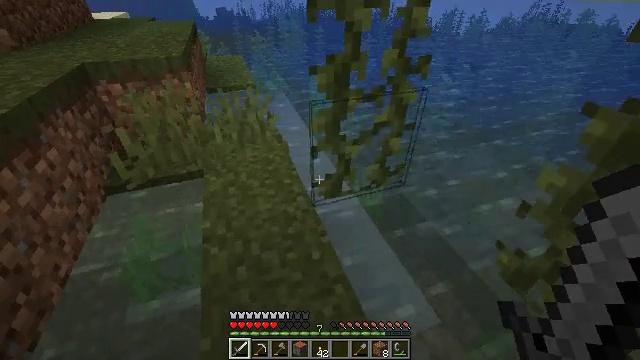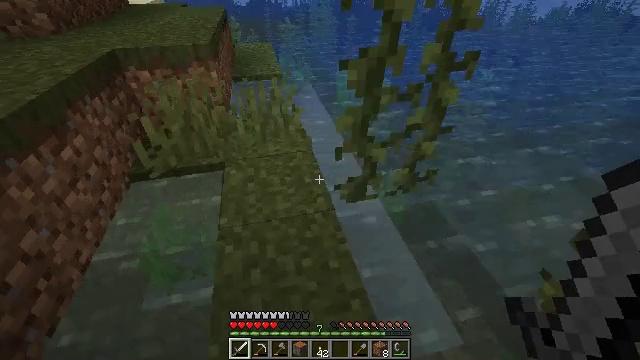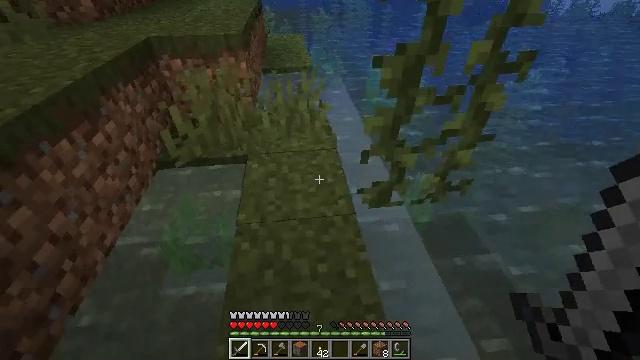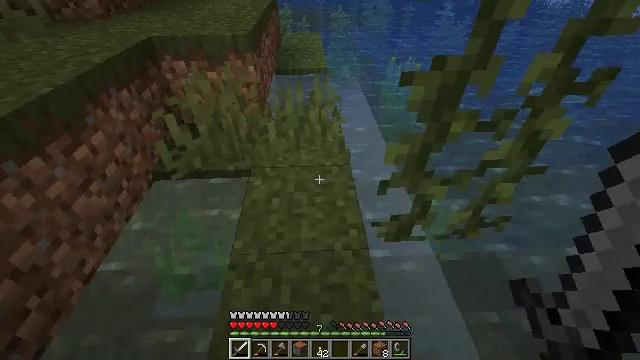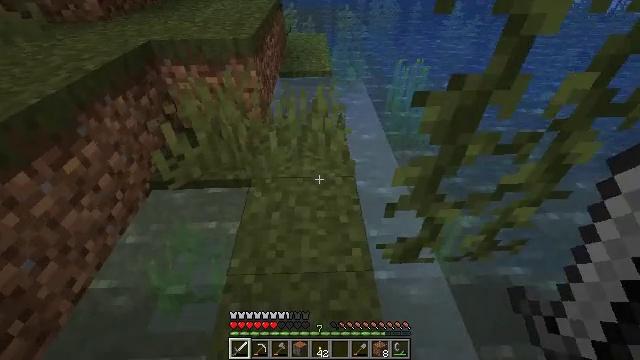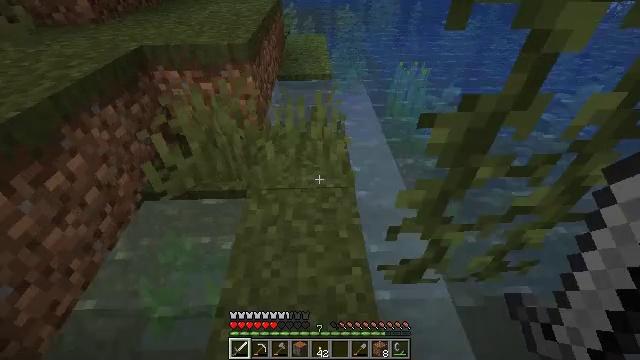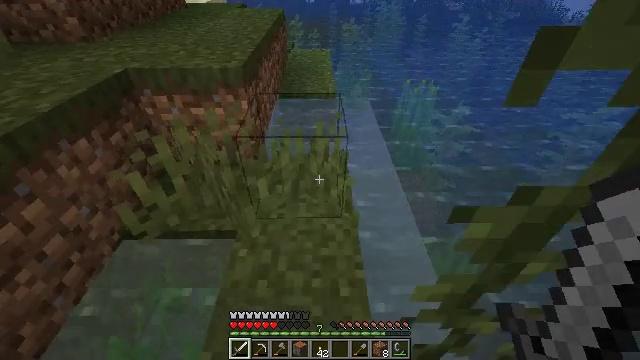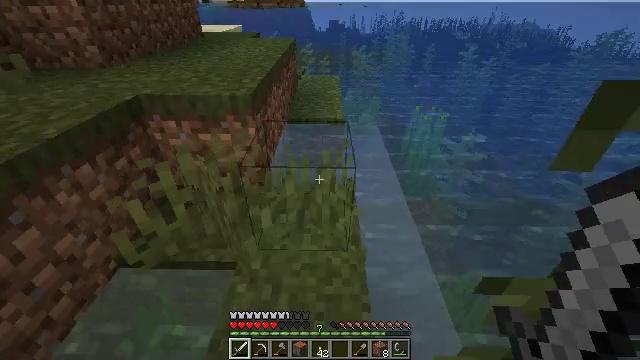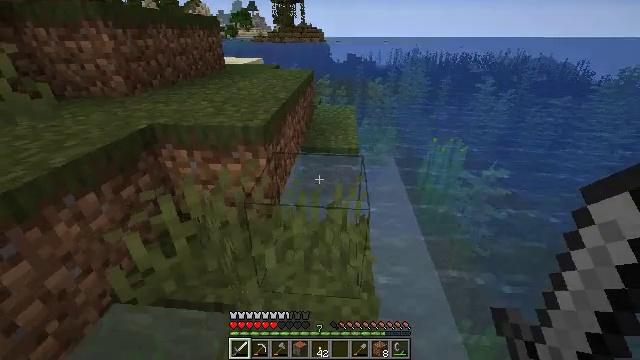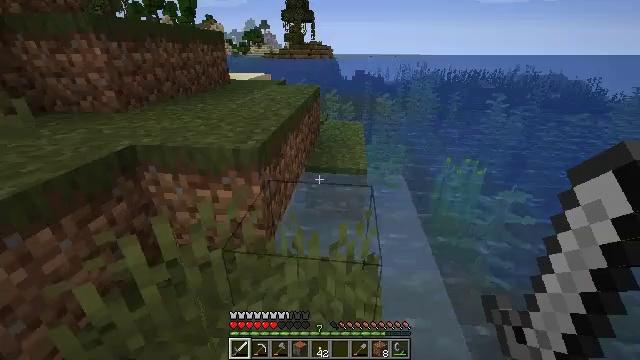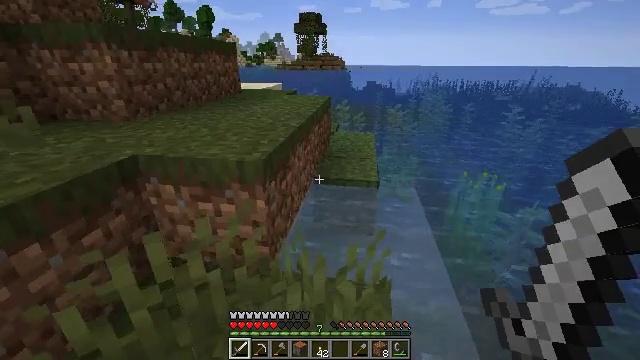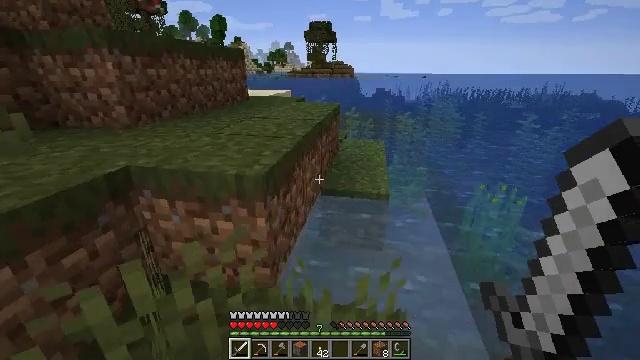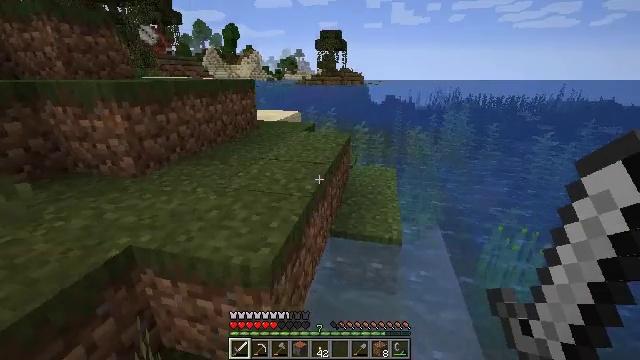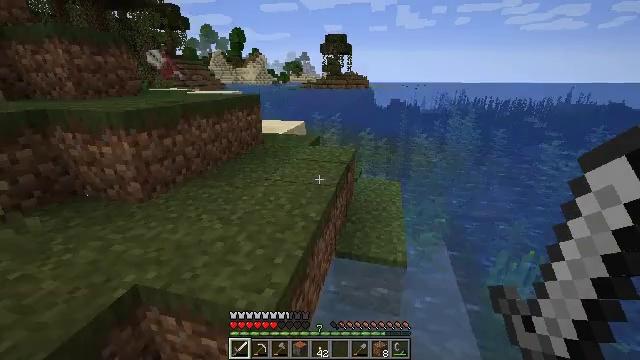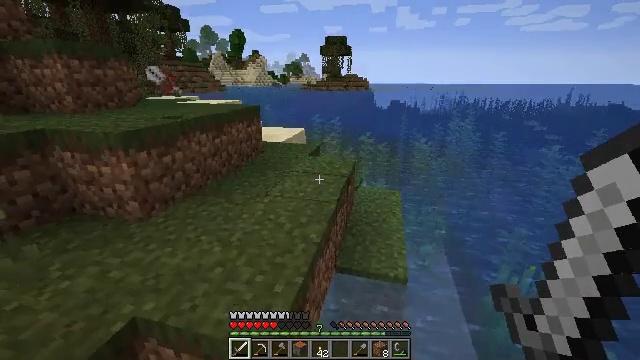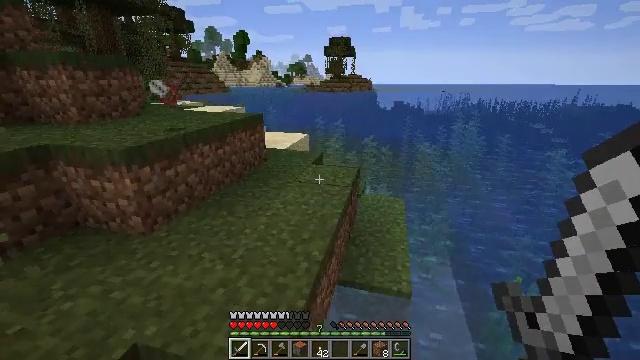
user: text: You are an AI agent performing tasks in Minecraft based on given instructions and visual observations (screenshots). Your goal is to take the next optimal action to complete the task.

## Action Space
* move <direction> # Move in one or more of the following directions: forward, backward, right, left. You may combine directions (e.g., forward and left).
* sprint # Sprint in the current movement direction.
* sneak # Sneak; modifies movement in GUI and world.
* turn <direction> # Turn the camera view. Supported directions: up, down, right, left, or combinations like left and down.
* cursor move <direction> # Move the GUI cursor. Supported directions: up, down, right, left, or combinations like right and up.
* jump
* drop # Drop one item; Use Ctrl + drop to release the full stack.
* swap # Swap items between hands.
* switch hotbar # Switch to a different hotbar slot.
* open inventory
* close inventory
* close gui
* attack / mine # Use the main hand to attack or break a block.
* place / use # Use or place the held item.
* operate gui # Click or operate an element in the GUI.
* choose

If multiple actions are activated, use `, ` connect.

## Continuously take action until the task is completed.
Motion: motion action
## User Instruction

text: Remove shears from the inventory.
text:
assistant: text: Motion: move forward, turn left and down
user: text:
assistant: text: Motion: move forward, turn left and down
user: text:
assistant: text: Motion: move forward, turn left
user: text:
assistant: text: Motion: move forward, turn left
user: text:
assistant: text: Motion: move forward
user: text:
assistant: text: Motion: move forward, turn left and up
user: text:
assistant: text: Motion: move forward, turn left and up
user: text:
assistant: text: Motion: move forward, turn left and up
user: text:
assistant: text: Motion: move forward, turn left and up
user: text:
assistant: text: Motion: move forward, turn left and up
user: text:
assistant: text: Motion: move forward, turn left and up
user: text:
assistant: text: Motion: move forward, turn left and up, jump
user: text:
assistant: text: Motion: move forward, turn left, jump
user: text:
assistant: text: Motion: move forward, jump
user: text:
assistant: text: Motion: move forward, jump
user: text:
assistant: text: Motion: move forward, turn left
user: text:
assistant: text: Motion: move forward, turn left
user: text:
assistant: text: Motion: move forward, turn left
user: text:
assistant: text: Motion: move forward, turn left
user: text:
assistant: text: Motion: move forward, turn left
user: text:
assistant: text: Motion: move forward, turn left
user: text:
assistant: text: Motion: move forward, turn left
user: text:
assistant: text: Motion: move forward
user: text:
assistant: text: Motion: move forward
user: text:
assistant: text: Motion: move forward
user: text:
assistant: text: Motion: move forward
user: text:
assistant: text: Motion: move forward, jump
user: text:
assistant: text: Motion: move forward, jump
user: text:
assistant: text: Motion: move forward, jump
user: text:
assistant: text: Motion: move forward, turn left